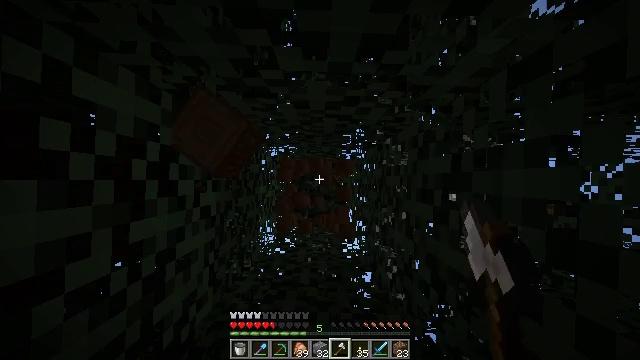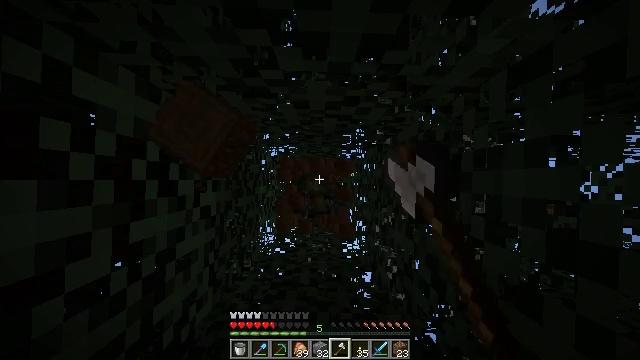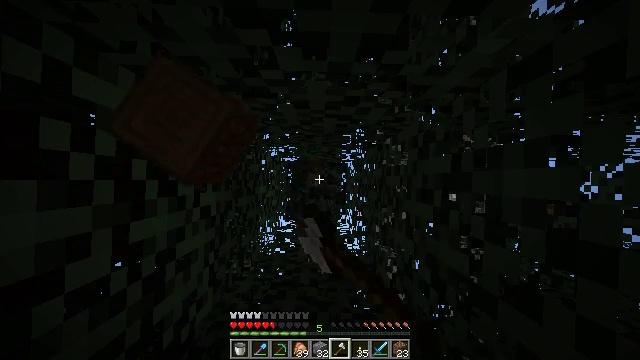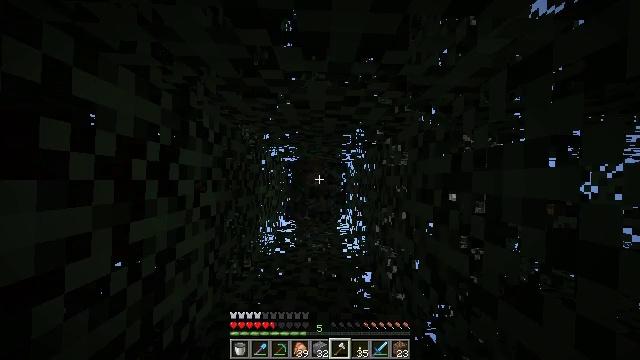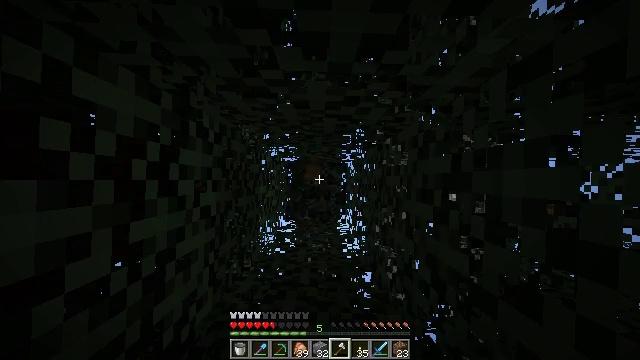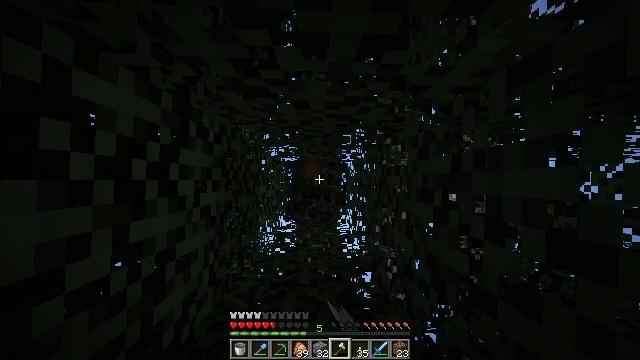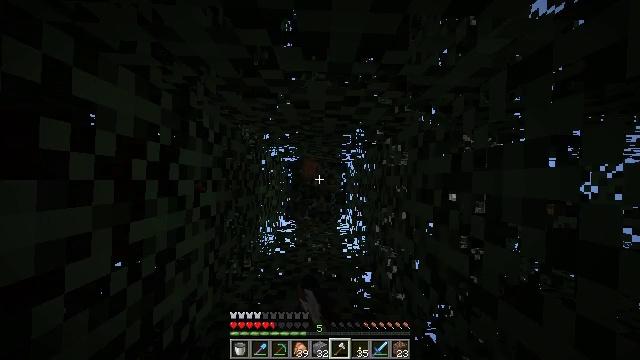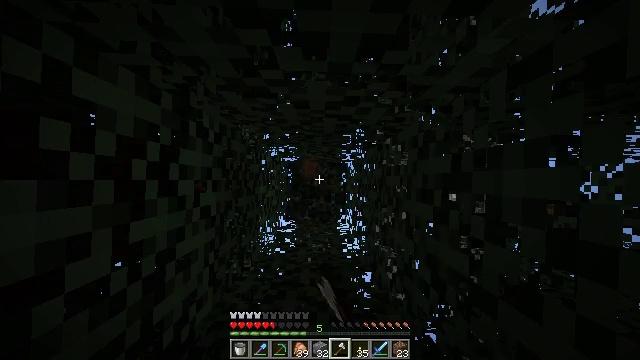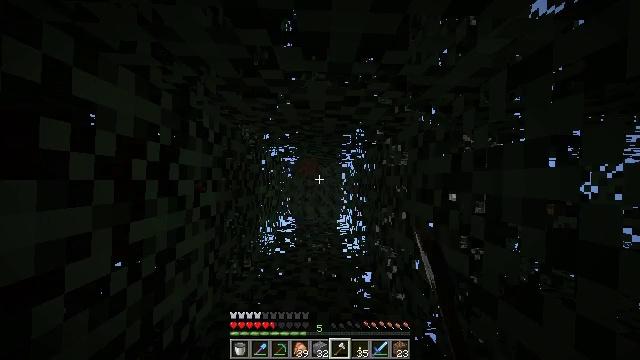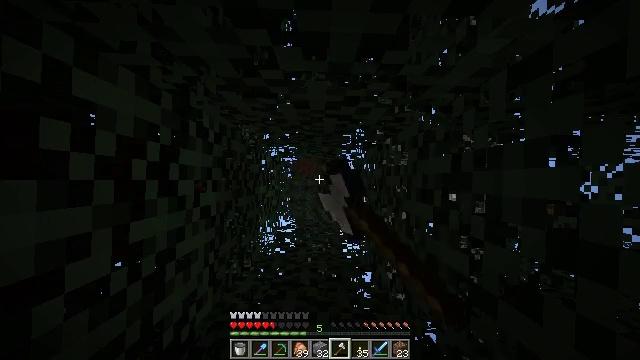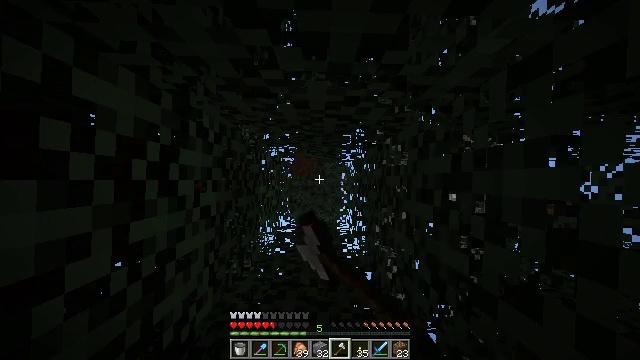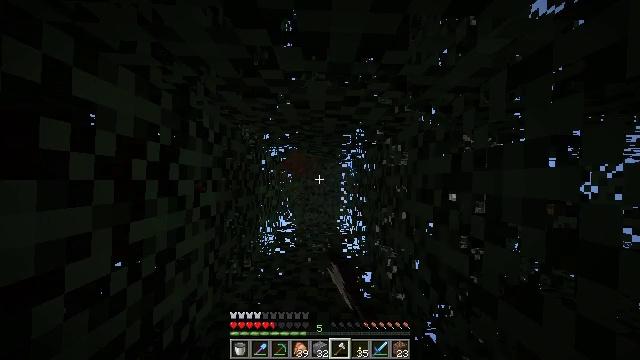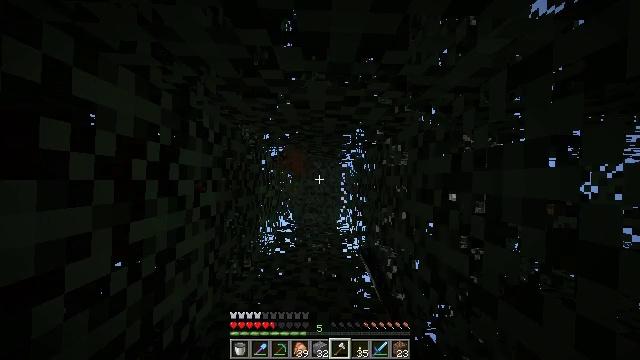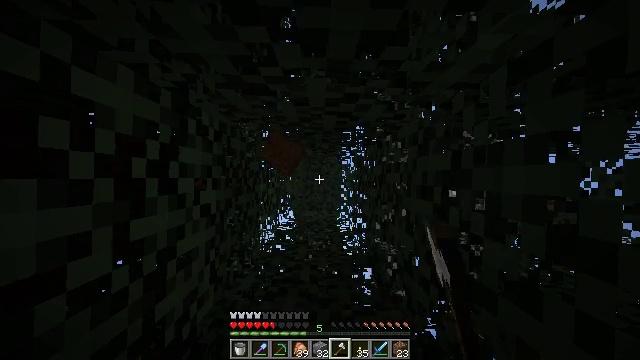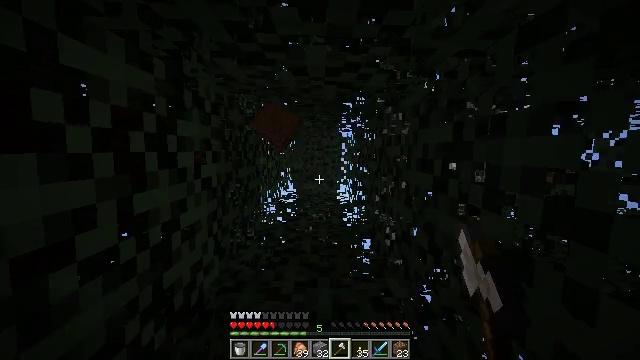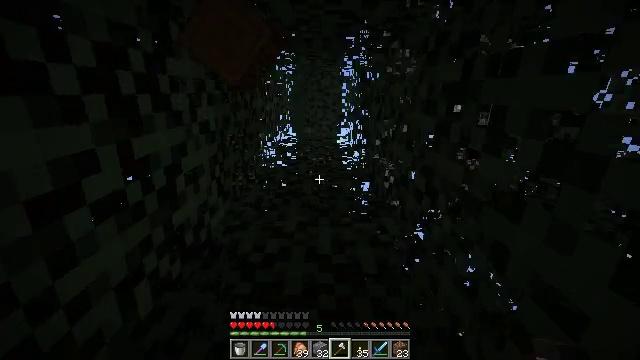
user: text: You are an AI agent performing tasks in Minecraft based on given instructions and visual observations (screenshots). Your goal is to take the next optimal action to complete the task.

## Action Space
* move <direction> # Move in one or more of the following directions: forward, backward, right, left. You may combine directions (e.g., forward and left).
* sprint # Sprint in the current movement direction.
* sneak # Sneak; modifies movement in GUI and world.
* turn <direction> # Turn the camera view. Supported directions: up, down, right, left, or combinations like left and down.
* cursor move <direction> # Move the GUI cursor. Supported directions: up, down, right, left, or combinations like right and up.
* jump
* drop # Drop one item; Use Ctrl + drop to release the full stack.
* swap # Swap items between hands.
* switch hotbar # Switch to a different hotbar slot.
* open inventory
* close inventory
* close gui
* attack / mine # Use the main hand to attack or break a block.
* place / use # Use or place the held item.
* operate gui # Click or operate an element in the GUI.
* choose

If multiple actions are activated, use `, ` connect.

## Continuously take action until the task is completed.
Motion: motion action
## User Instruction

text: Gather spruce leaves to collect foliage.
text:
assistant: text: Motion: attack / mine
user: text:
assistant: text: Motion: attack / mine
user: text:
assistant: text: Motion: attack / mine
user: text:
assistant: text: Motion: attack / mine
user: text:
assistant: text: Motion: attack / mine
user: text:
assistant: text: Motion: attack / mine
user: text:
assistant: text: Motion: attack / mine
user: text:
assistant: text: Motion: attack / mine
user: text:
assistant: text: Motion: attack / mine
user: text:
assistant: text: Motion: attack / mine
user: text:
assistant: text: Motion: attack / mine
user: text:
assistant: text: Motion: attack / mine
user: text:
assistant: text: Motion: attack / mine
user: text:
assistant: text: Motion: turn down, attack / mine
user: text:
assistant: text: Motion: turn down, attack / mine
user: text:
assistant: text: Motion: turn down, attack / mine
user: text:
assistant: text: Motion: turn down, attack / mine
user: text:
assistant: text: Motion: turn down, attack / mine
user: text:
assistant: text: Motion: turn down, attack / mine
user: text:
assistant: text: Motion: turn left and down, attack / mine
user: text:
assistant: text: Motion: attack / mine
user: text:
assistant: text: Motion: attack / mine
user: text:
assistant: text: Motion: attack / mine
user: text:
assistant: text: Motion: attack / mine
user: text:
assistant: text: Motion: attack / mine
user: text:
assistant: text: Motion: attack / mine
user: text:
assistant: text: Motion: attack / mine
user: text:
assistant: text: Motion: attack / mine
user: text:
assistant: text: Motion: attack / mine
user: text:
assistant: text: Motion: attack / mine